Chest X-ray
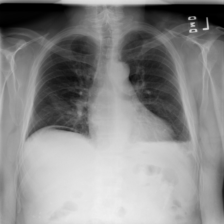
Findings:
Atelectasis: negative
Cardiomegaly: negative
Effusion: positive
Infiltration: negative
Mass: negative
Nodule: negative
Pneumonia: negative
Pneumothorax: negative
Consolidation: negative
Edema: negative
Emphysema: negative
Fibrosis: negative
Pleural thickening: negative
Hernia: negative